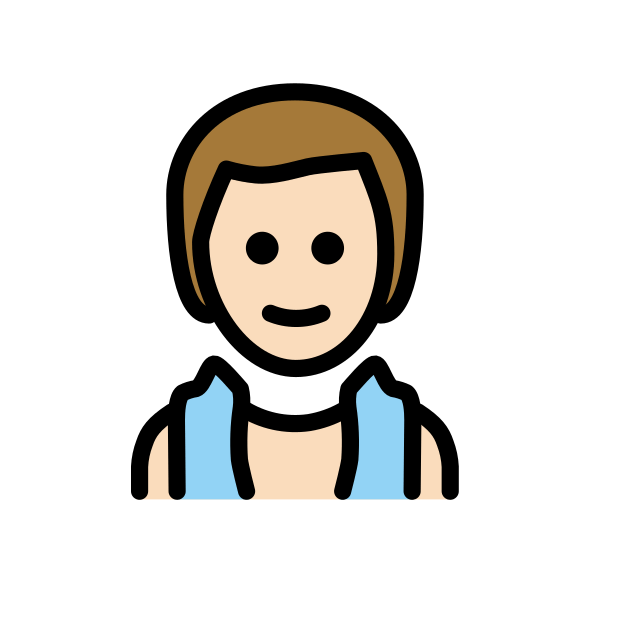
man in steamy room: light skin tone